Question: Well, I've been wrestling with implementing per-pixel lighting for a few days, and this is essentially the "result" I generally end up with.

I have these hard black spots throughout my mesh, and also those off-kilter dark spots. The blue shading "kind of" works right, except that it applies itself throughout the entire mesh and it appears to apply itself randomly as seen in the image. As I've bound the light to my camera, the light DOES "travel" across the mesh, albeit oddly most of the time. I have no idea why this is happening; my mesh data has normals that, as far as I can tell, are fine (no colour/smoothing issues in MilkShape, 3DS, Lightwave, Blender, Maya etc).
Here's my setup/light code:
'''
glClear(GL_COLOR_BUFFER_BIT | GL_DEPTH_BUFFER_BIT);
glLoadIdentity();
float lpos[4] = {get_cam_pos().x,get_cam_pos().y,get_cam_pos().z,1};
float lamb[4] = {0,0,1,1};
float ldiff[4] = {1,1,0,1};
float lspec[4] = {1,1,0.5,1};
GLfloat lin[4] = {5.0f,5.0f,5.0f,1};
glEnable(GL_LIGHTING);
glEnable(GL_LIGHT0);
glLightfv(GL_LIGHT0, GL_POSITION, lpos);
glLightfv(GL_LIGHT0, GL_AMBIENT, lamb);
glLightfv(GL_LIGHT0, GL_DIFFUSE, ldiff);
glLightfv(GL_LIGHT0, GL_SPECULAR, lspec);
<from here camera matrix is then loaded and scene is rendered>
'''
And here is my vert shader, from the Lighthouse3D per-pixel-light tutorial:
'''
varying vec4 diffuse,ambientGlobal,ambient, ecPos;
varying vec3 normal,halfVector;
varying float dist;
void main()
{
gl_TexCoord[0] = gl_TextureMatrix[0] * gl_MultiTexCoord0;
/* first transform the normal into eye space and normalize the result */
normal = normalize(gl_NormalMatrix * gl_Normal);
/* compute the vertex position in camera space. */
ecPos = gl_ModelViewMatrix * gl_Vertex;
/* Normalize the halfVector to pass it to the fragment shader */
halfVector = gl_LightSource[0].halfVector.xyz;
/* Compute the diffuse, ambient and globalAmbient terms */
diffuse = gl_FrontMaterial.diffuse * gl_LightSource[0].diffuse;
ambient = gl_FrontMaterial.ambient * gl_LightSource[0].ambient;
ambientGlobal = gl_LightModel.ambient * gl_FrontMaterial.ambient;
gl_Position = gl_ModelViewProjectionMatrix * gl_Vertex;
}
'''
...and the frag shader, also from the Lighthouse3D tutorial:
'''
uniform sampler2D color_texture;
varying vec4 diffuse,ambientGlobal, ambient, ecPos;
varying vec3 normal,halfVector;
varying float dist;
void main()
{
vec4 tex0Color = vec4(texture2D(color_texture,gl_TexCoord[0].st));
vec3 n,halfV,viewV,lightDir;
float NdotL,NdotHV;
vec4 color = ambientGlobal;
float att;
/* a fragment shader can't write a verying variable, hence we need
a new variable to store the normalized interpolated normal */
n = normalize(normal);
// Compute the ligt direction
lightDir = vec3(gl_LightSource[0].position-ecPos);
/* compute the distance to the light source to a varying variable*/
dist = length(lightDir);
/* compute the dot product between normal and ldir */
NdotL = max(dot(n,normalize(lightDir)),0.0);
if (NdotL > 0.0) {
att = 1.0 / (gl_LightSource[0].constantAttenuation +
gl_LightSource[0].linearAttenuation * dist +
gl_LightSource[0].quadraticAttenuation * dist * dist);
color += att * (diffuse * NdotL + ambient);
halfV = normalize(halfVector);
NdotHV = max(dot(n,halfV),0.0);
color += att * gl_FrontMaterial.specular * gl_LightSource[0].specular
* pow(NdotHV,gl_FrontMaterial.shininess);
}
gl_FragColor = tex0Color*color;
}
'''
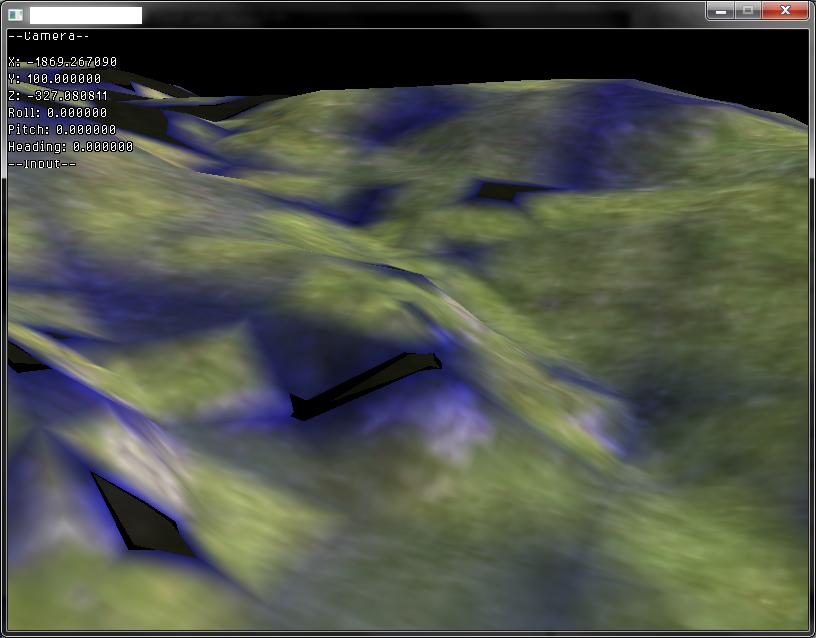
Answer: Your normals look wrong to me ...
;-)